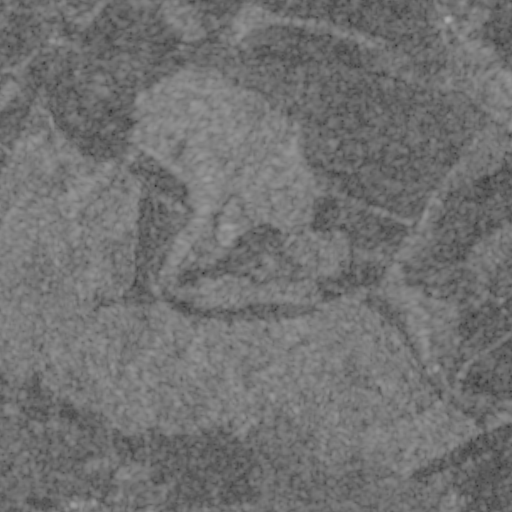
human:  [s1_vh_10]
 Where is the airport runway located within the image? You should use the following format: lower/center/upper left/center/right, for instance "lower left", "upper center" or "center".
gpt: The airport runway is located in the lower left of the image.
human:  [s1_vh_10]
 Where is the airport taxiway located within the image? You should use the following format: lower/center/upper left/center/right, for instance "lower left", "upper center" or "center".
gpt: The airport taxiway is located in the lower left of the image.
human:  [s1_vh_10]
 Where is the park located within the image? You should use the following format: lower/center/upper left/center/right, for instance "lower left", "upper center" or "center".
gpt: The park is located in the lower left of the image.
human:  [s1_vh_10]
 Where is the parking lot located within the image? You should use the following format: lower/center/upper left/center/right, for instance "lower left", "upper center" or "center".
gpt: The parking lot is located in the center left of the image.
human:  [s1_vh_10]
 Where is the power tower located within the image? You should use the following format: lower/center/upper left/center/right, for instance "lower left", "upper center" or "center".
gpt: The power tower is located in the upper right of the image.
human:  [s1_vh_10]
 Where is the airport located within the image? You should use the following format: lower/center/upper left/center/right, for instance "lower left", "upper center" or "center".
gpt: There is no airport in the image.

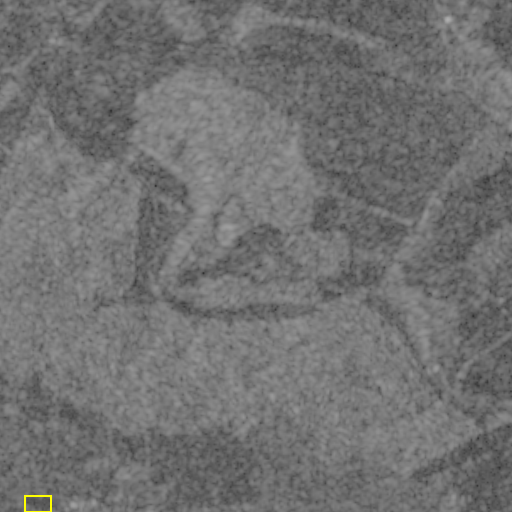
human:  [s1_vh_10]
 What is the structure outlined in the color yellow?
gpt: The structure outlined in yellow is a park.
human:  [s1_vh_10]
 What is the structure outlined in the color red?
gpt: There is no red outline.